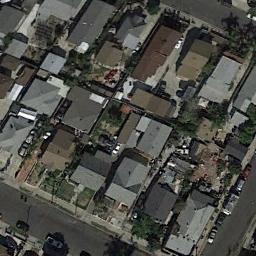
Label: residential